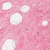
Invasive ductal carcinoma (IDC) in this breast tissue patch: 0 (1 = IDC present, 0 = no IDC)